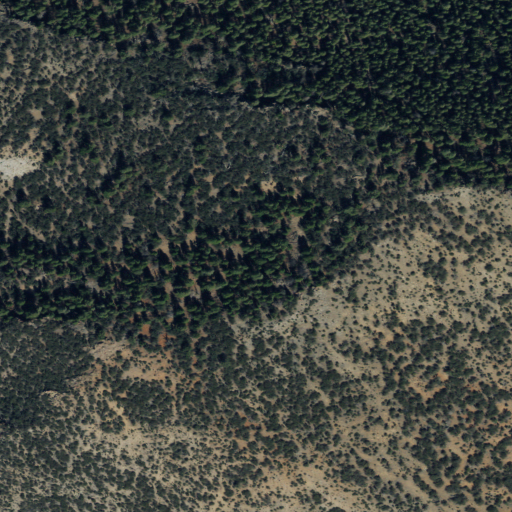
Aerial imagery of mountain in Idaho named Mahogany Hill containing evergreen forest and shrub